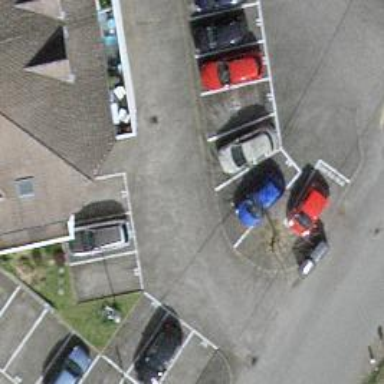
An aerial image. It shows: Parking aisle designated as service road.